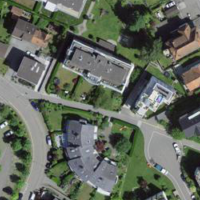
EUNIS habitat code: 54
Species observed at this site:
Prunus spinosa
Ficus carica